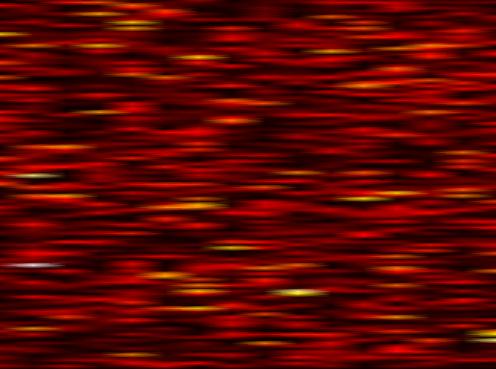
Label: FBMC